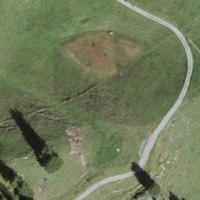
EUNIS habitat code: 23
Species observed at this site:
Traunsteinera globosa